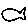
Label: fish